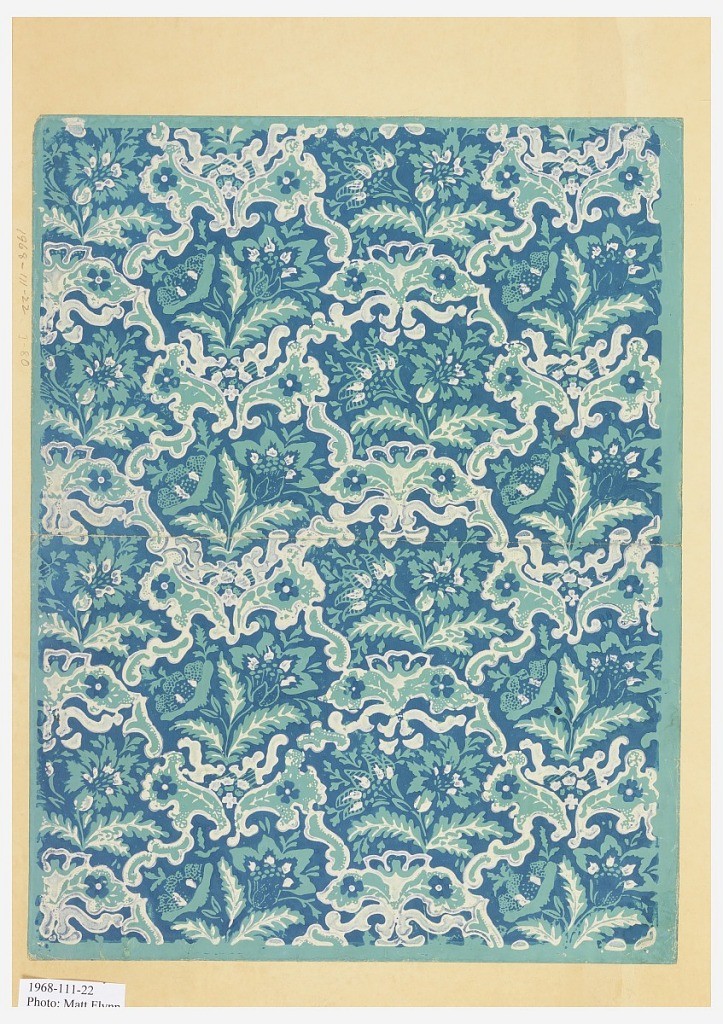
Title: Sidewall
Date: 1800–1825
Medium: Block-printed paper
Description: Printed thickly in blue and white on turquoise ground, small scale scrollwork and floral motifs in regular repeat, vaguely within diamond grid. Printed on small sheet with margins on all four sides.